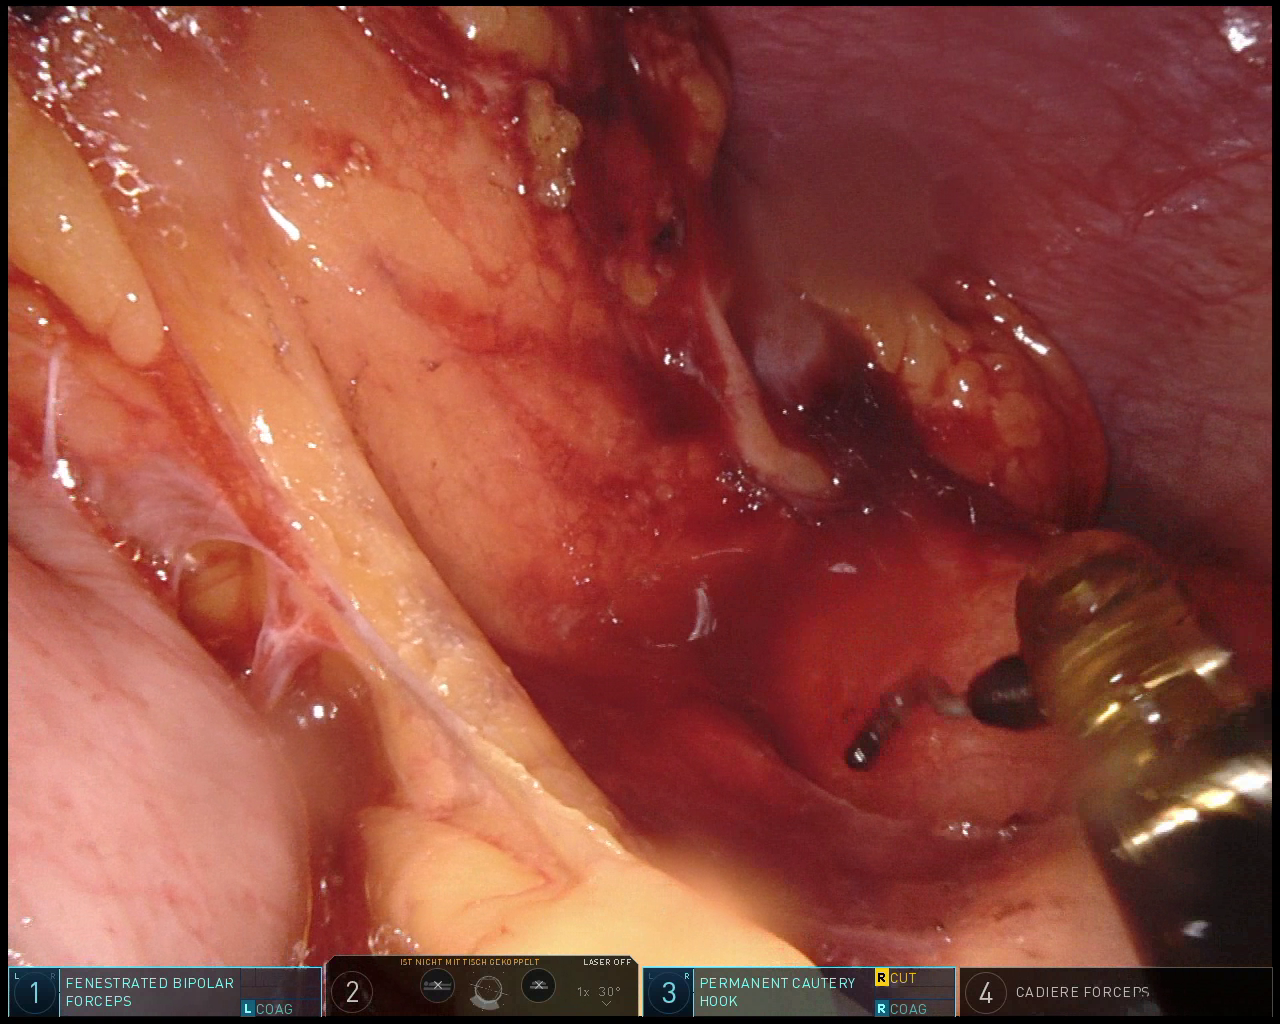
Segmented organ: spleen
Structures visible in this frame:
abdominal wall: yes
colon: yes
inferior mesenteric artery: no
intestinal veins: no
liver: no
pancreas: no
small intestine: no
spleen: yes
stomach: no
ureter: no
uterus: no
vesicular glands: no